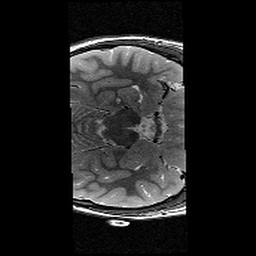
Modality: T2w
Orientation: axial
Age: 11
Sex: female
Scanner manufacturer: siemens
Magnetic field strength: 3 T
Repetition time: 9.23 s
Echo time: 0.067 s